Field crop: maize
Growth stage: 2
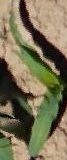
Species: maize